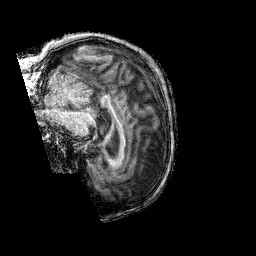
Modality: T1w
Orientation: sagittal
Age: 49
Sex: female
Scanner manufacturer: siemens
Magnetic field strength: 3 T
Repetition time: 2.25 s
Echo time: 0.00415 s